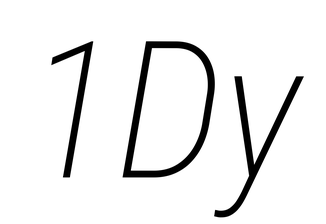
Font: Roboto-Italic_Condensed_ExtraLight_Italic